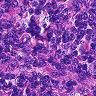
Metastatic tissue present: no